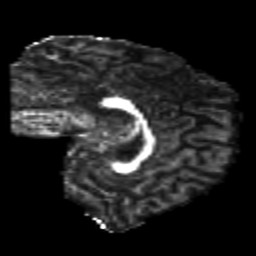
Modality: FA
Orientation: sagittal
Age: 22
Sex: female
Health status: healthy
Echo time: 0.074 s